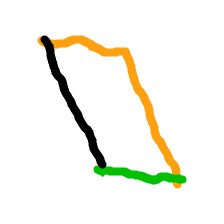
Shape: parallelogram